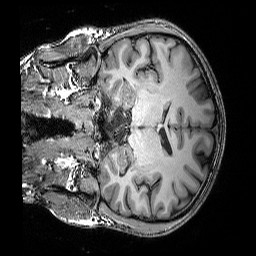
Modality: T1w
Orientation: coronal
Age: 27
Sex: male
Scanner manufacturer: siemens
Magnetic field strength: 3 T
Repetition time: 2.25 s
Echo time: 0.00418 s